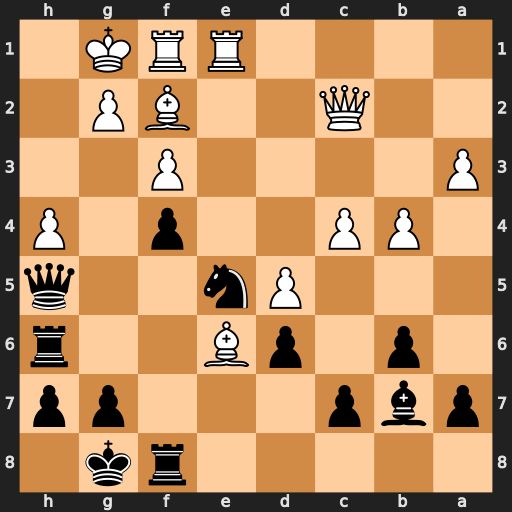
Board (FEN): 5rk1/pbp3pp/1p1pB2r/3Pn2q/1PP2p1P/P4P2/2Q2BP1/4RRK1
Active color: b
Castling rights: -
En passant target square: -
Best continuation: Rxe6 dxe6 Nxf3+